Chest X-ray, PA view. Patient: 42 years old, sex M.
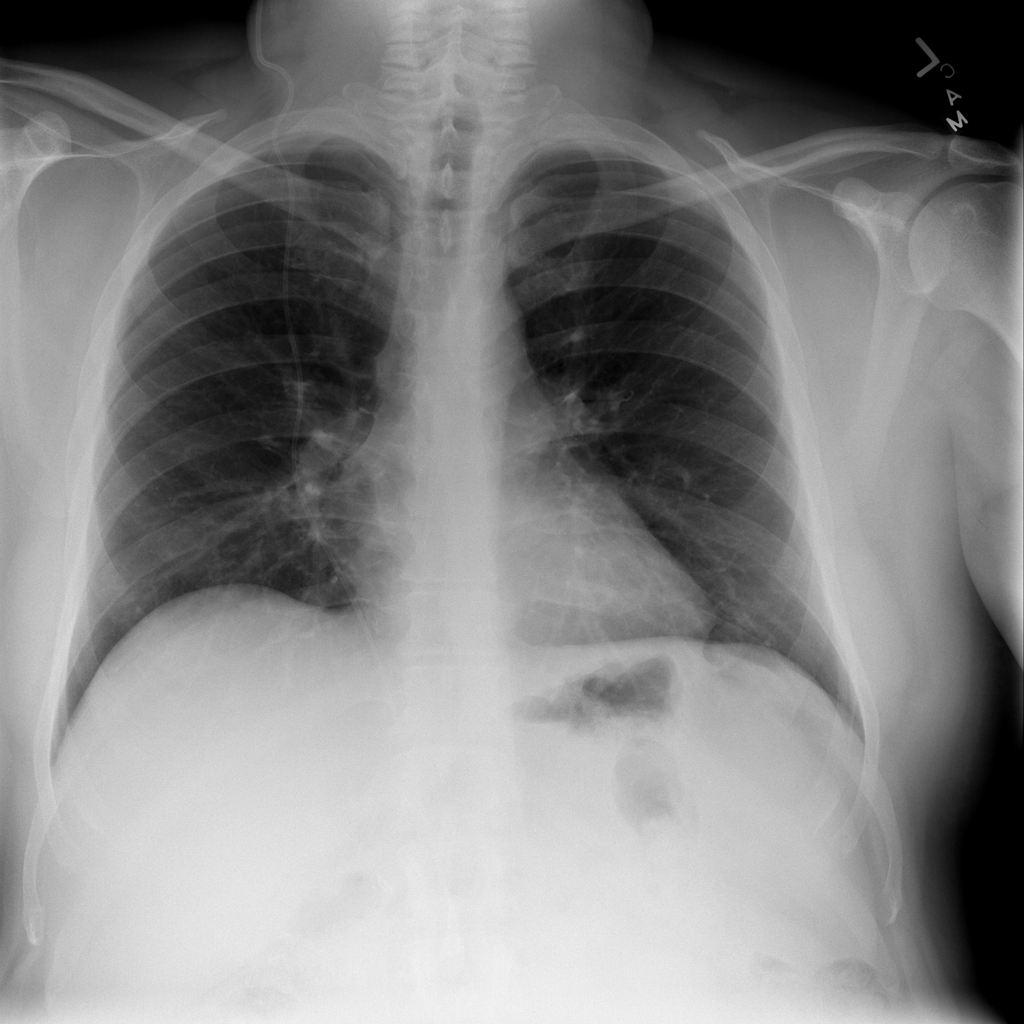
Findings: No Finding